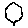
Label: hexagon